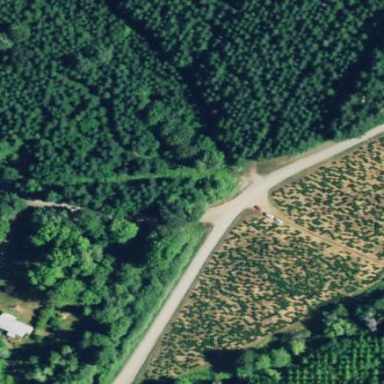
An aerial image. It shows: Plant nursery specializing in Christmas trees.